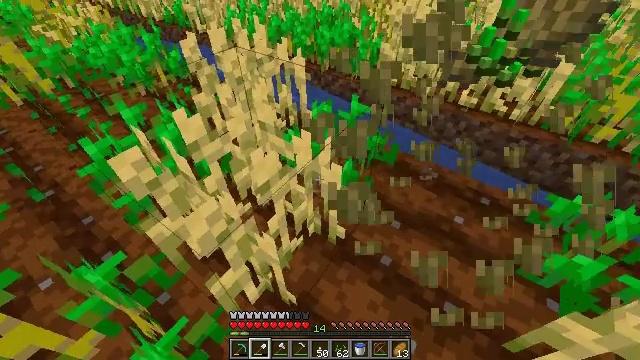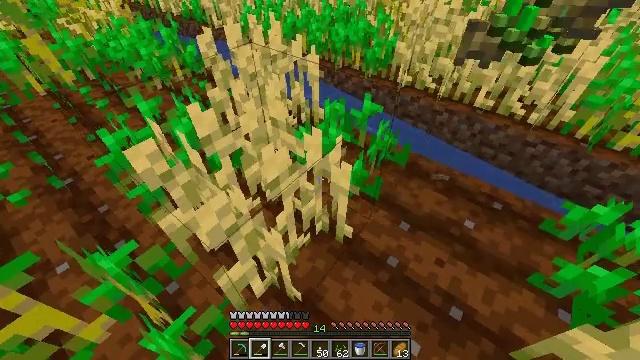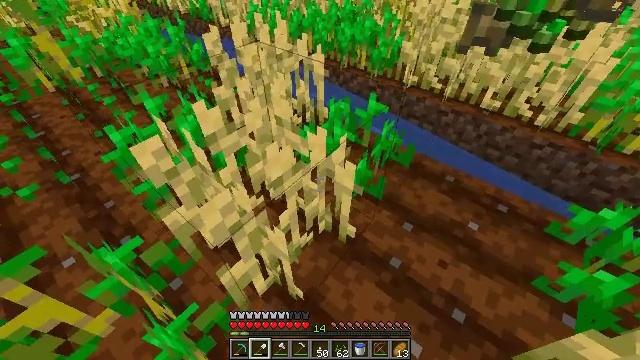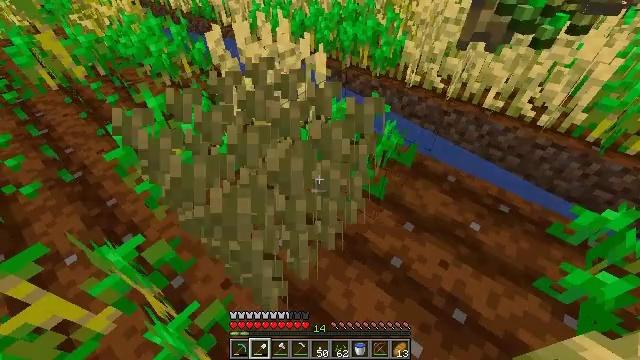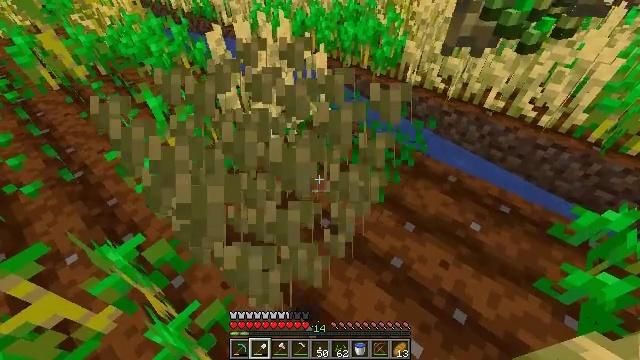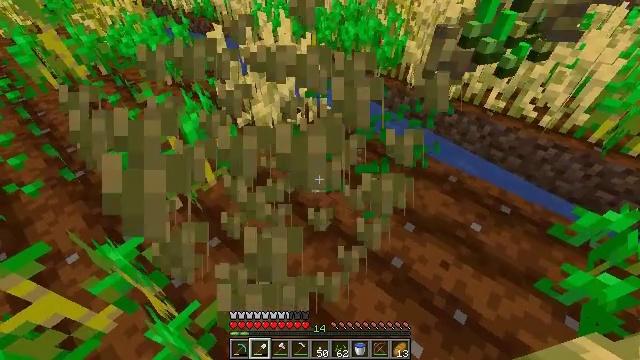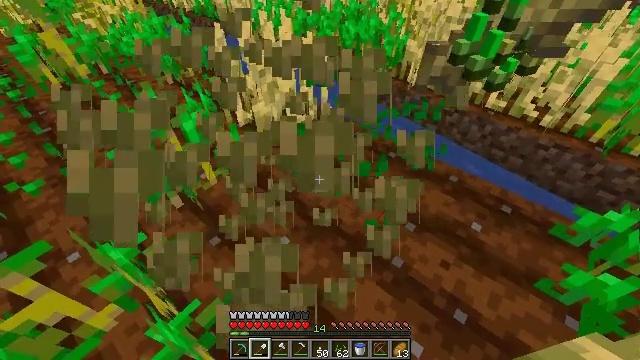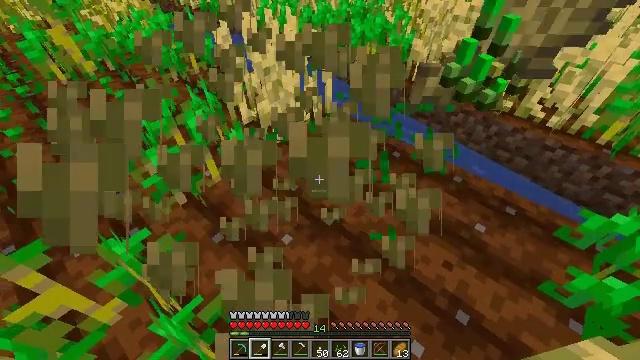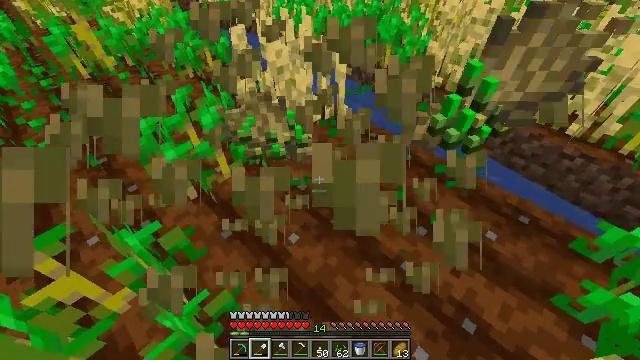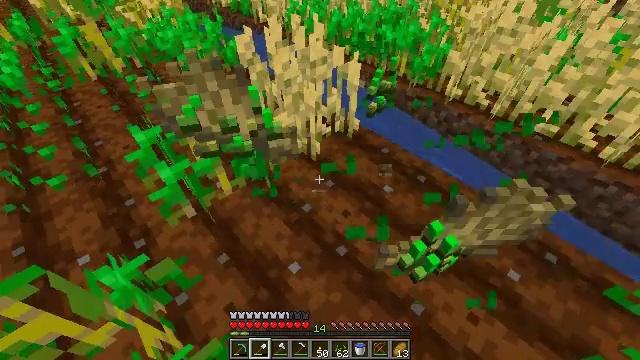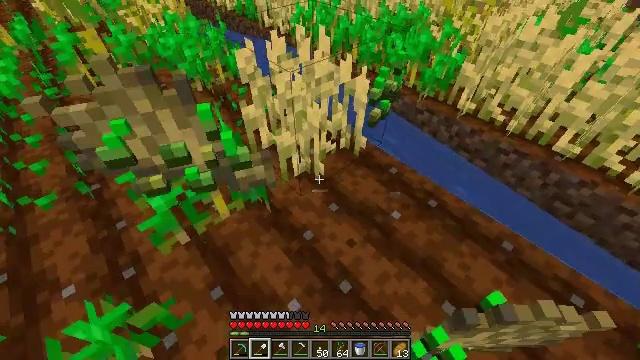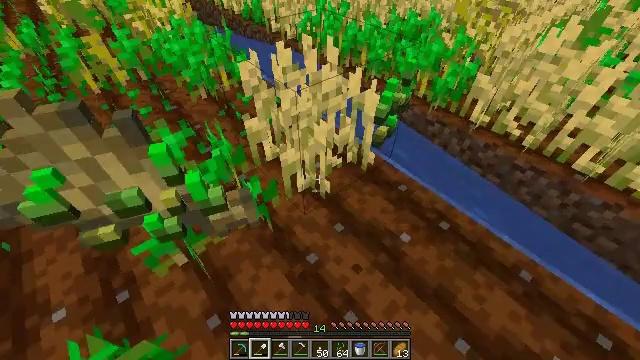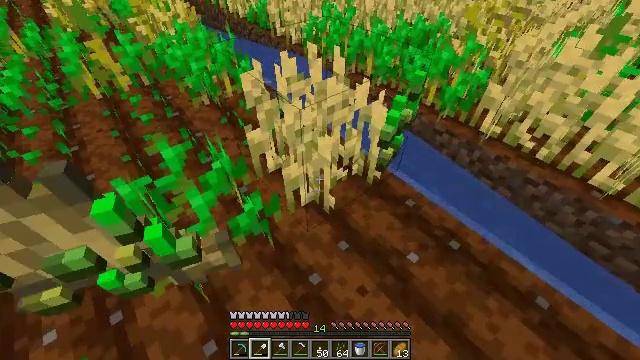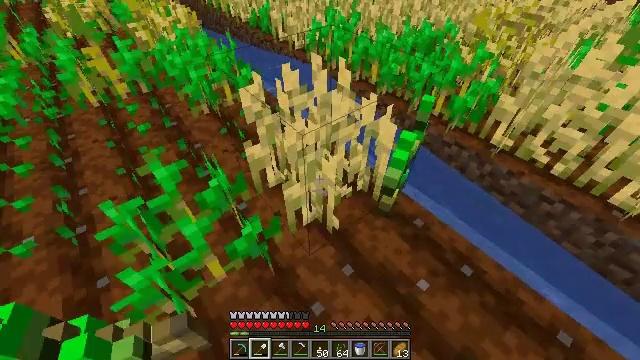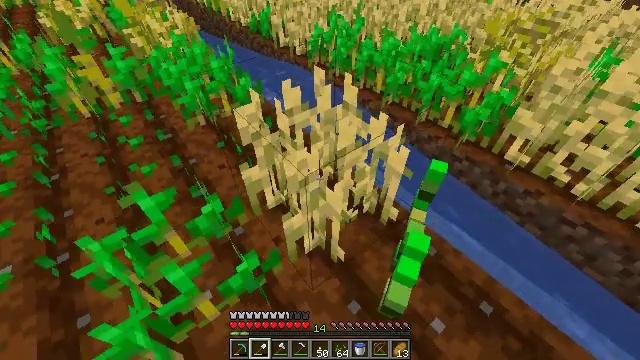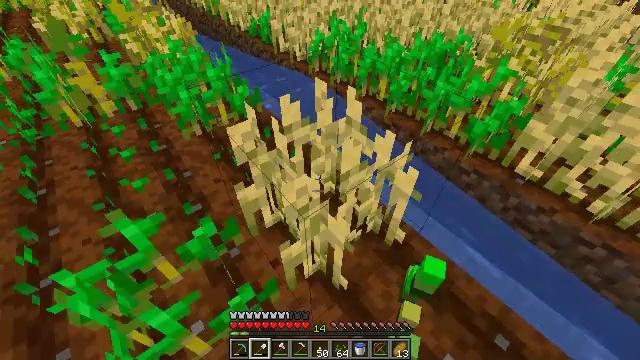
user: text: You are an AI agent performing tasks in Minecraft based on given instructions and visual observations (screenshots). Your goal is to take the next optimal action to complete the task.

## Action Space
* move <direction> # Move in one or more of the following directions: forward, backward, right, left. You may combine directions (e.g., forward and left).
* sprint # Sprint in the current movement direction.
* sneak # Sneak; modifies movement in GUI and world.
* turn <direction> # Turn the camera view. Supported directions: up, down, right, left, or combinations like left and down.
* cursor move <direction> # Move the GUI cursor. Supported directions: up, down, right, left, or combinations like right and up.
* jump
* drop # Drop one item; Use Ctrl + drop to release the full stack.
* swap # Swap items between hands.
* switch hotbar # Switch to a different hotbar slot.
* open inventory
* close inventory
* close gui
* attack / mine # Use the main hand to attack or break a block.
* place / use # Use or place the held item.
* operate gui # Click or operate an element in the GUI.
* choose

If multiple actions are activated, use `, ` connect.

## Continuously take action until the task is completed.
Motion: motion action
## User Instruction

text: Gather wheat by left-clicking on it.
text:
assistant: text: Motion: turn left
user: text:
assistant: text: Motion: turn left
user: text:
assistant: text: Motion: attack / mine
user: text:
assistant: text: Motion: attack / mine
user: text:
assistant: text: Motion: attack / mine
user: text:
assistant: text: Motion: no_op
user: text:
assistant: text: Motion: turn left
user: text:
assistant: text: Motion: move forward, turn left
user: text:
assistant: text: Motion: move forward, turn left
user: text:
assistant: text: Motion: move forward, turn left
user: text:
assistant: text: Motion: move forward, turn left
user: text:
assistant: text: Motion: move forward, turn left
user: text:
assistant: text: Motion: move forward
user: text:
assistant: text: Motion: move forward
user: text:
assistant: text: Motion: no_op
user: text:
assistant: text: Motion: no_op
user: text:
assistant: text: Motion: no_op
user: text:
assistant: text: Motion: attack / mine
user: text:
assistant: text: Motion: attack / mine
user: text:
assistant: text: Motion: attack / mine
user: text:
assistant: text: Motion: no_op
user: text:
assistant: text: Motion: turn right
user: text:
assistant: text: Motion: turn right
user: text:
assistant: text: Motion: move left, turn right
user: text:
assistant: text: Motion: move left, turn right
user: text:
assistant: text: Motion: move left, turn right and up
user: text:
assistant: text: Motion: move left, turn right and up
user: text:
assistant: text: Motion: move left, turn right
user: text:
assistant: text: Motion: move left, turn right
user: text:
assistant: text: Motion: turn right and up